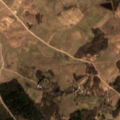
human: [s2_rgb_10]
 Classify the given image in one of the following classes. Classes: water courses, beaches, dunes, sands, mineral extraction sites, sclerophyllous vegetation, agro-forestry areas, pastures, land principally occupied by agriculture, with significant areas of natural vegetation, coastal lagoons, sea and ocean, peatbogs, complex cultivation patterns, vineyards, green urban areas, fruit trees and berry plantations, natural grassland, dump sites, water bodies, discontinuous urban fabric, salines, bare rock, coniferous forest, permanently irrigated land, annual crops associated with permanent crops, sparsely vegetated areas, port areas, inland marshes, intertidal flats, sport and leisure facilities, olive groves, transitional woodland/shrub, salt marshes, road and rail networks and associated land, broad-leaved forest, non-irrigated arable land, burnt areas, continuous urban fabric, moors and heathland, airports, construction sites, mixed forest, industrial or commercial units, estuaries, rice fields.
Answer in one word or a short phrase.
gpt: non-irrigated arable land, land principally occupied by agriculture, with significant areas of natural vegetation, broad-leaved forest, mixed forest